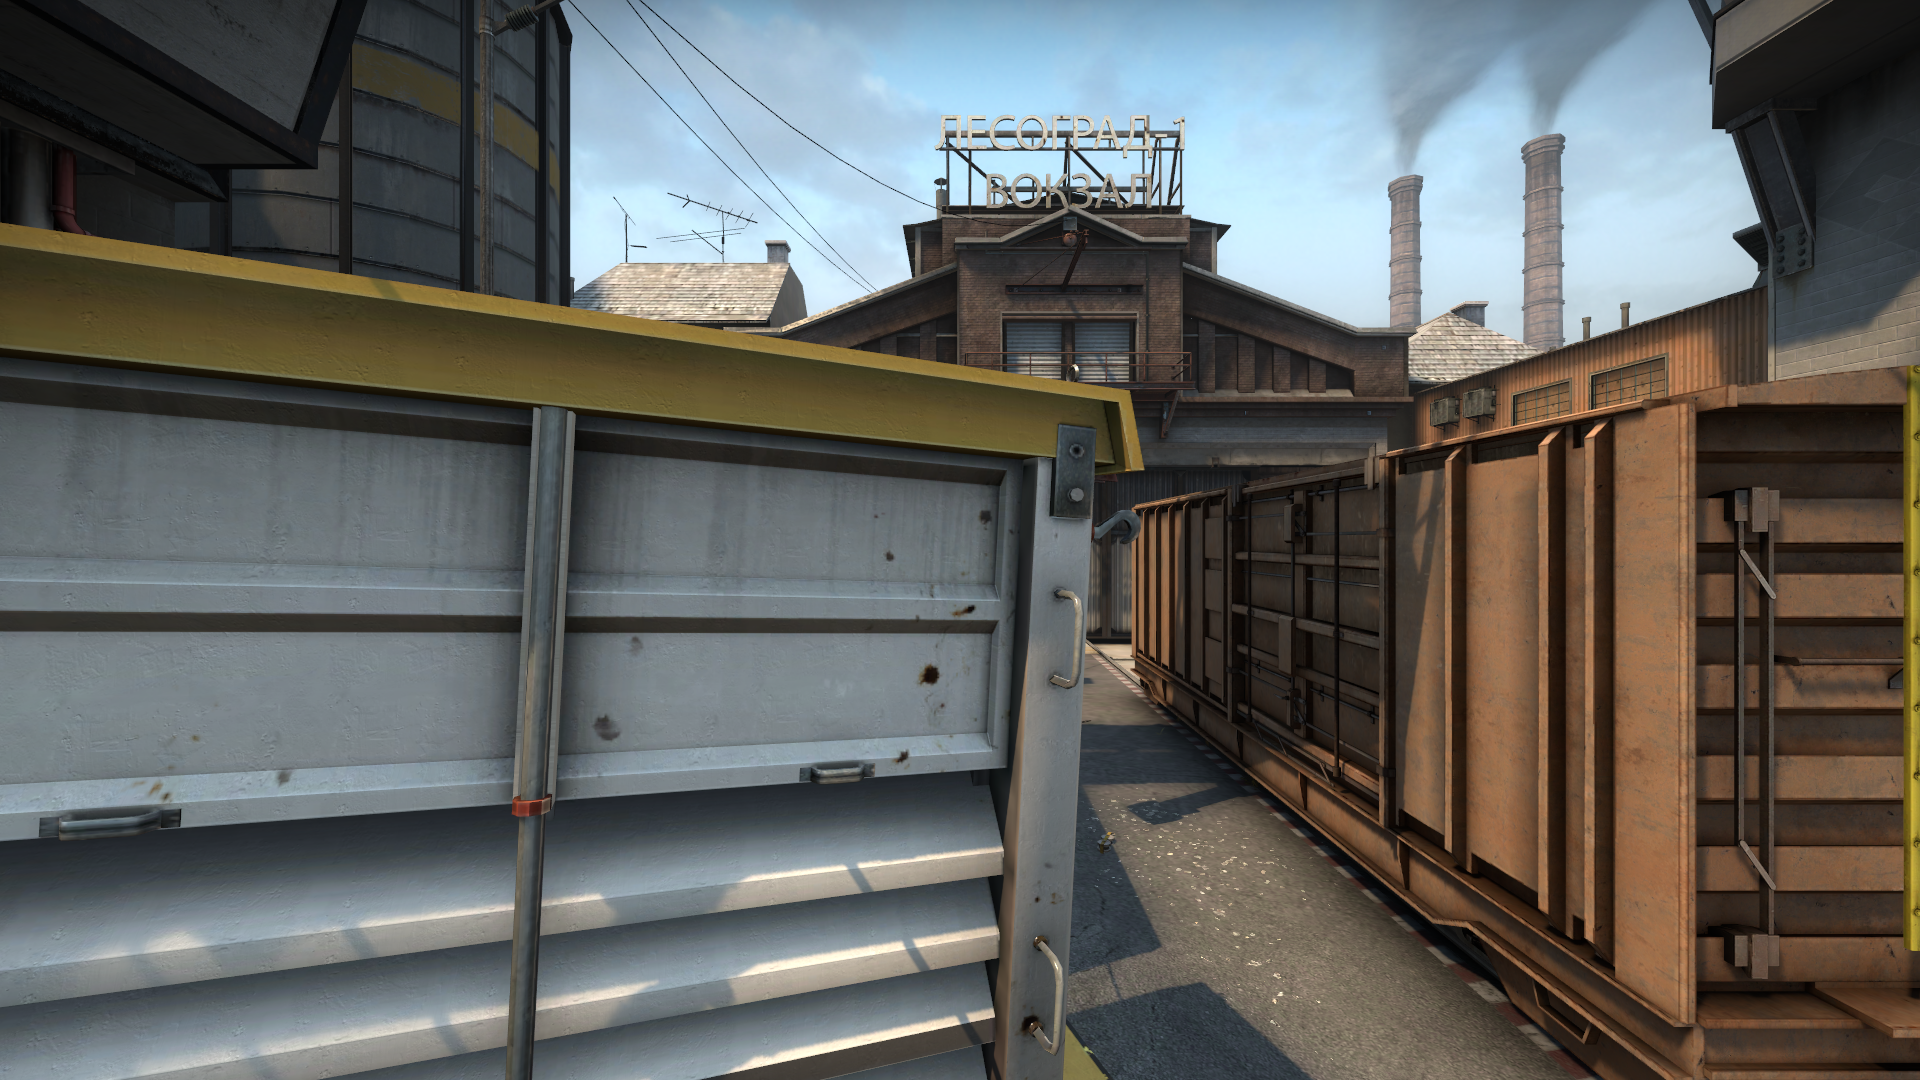
Map: de_train